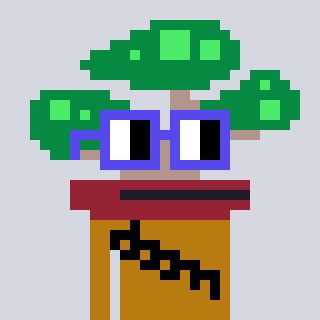
a pixel art character with square blue glasses, a bonsai-shaped head and a gold-colored body on a cool background